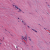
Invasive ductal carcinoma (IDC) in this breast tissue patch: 1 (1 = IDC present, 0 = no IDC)